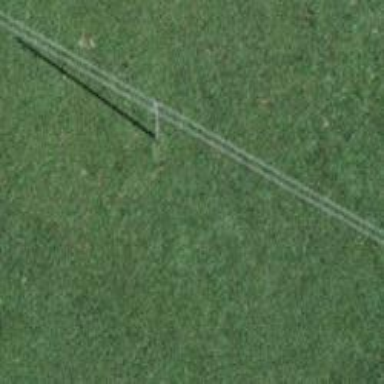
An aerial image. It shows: Utility pole as the man-made structure.